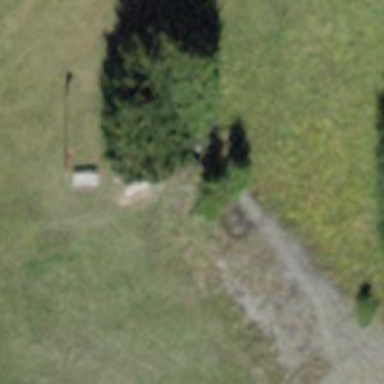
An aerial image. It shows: Bench.